【题型】填空题　【知识点】平面几何　【难度】easy
如图，四边形$ABCD$是半圆$O$的内接四边形，$AB$是直径，$CD=DA$．若$\angle BCD=120^\circ$，则$\angle ABC$的度数为\underline{\quad\quad}.

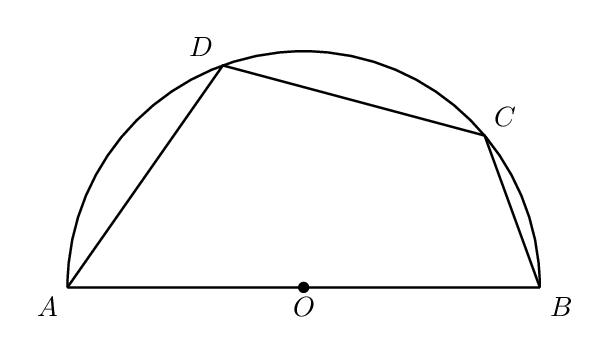
【解答】
\noindent \textbf{【答案】}$60^\circ$

\vspace{1em}
\noindent \textbf{【分析】}本题考查了圆内接四边形的性质以及圆周角定理．
连接$BD$，根据圆内接四边形的性质求出$\angle DAB$的度数，再利用直角所对圆周角是直角求出$\angle ADB=90^\circ$，继而求出$\angle ABD=30^\circ$，再利用等弦对等弧，即可求解．

\vspace{1em}
\noindent \textbf{【详解】}解：连接$BD$，

\noindent $\because$四边形$ABCD$是半圆的内接四边形，$\angle BCD=120^\circ$,
\[
\therefore \angle DAB=180^\circ-\angle BCD=60^\circ,
\]
$\because AB$是直径,
\[
\therefore \angle ADB=90^\circ,
\]
\[
\therefore \angle ABD=90^\circ-\angle A=30^\circ,
\]
\[
\therefore \overset{\frown}{CD}=\overset{\frown}{DA},
\]
\[
\therefore \angle CBD=\angle ABD=30^\circ,
\]
\[
\therefore \angle ABC=\angle CBD+\angle ABD=60^\circ,
\]
故答案为：$60^\circ$.
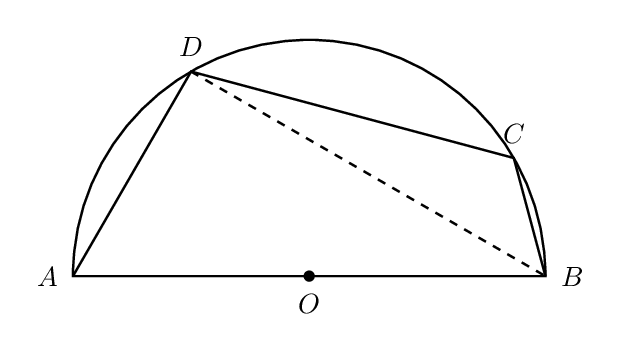